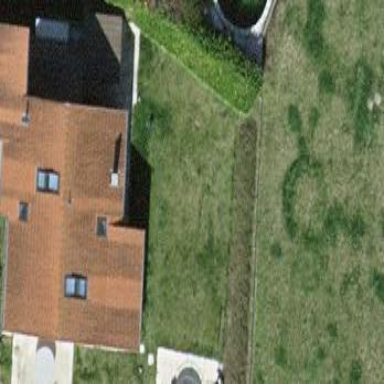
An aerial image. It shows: Detached building.